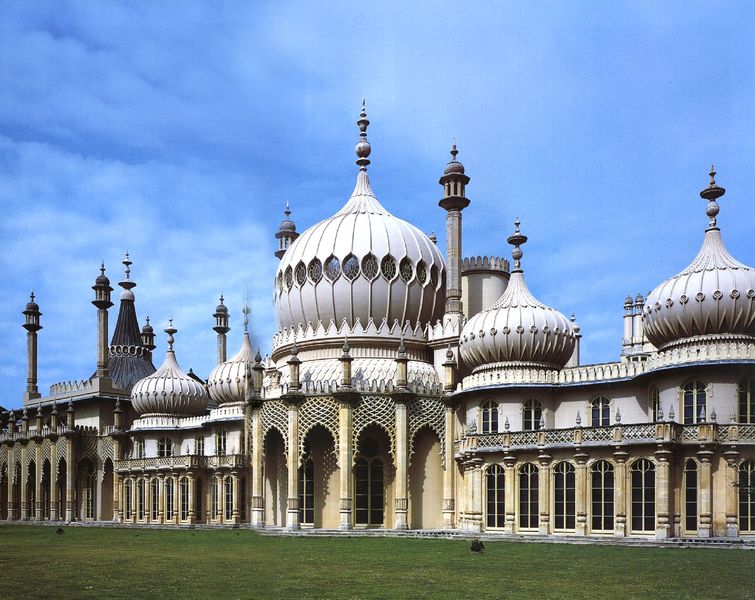
Titel: Royal Pavilion in Brighton
Künstler: John Nash
Standort: Brighton (EU - GB)
Schlagwörter: blau, himmel, weiß, wolken, grün, fenster, laterne, säulen, gebäude, rasen, schloss, wiese, architektur, spitze, kirche, turm, balkon, bogen, fassade, beige, kuppel, arch, arches, architecture, balcony, blue, church, columns, fancy, ornate, palace, religious, white, window, gray, green, windows, yellow, ornamente, decorative, brown, foto, bögen, zwiebel, kuppeln, moschee, orient, türmchen, türme, zwiebelturm, zwiebeltürme, palast, balustrade, arkaden, arabisch, türkisch, cloud, clouds, sky, stone, building, sand, roof, tower, grass, entrance, garden, indien, castle, coat, birds, glass, monument, photo, door, park, minarett, fort, archway, dome, doors, temple, cathedral, stories, balustraden, lawn, ornaments, minarette, kupel, religion, morgenland, steeple, blue sky, arabic, islamic, islam, structure, outdoor, ornamental, mosche, arab, indian, oriental, orientalism, pray, muslim, photograph, photography, onion dome, russia, russian, turret, towers, onion, soviet, india, curves, domes, dom, turrets, spires, pillars, mausoleum, spitzen, archways, worship, clear sky, taj mahal, mosque, zweibeltrum, kuppelm, minaret, trme, granite, galerie, brighton, hilem, pavilon, monticello, mosquer, taj, asian art, cambodia, monumeent